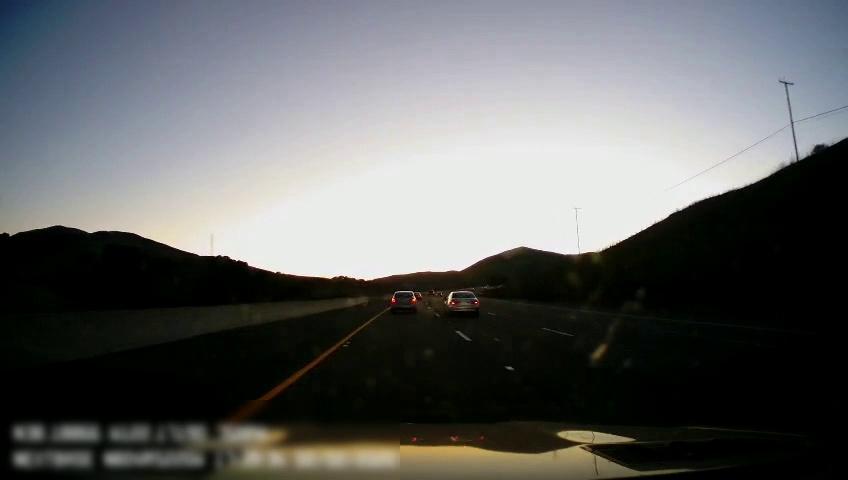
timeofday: Day
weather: Sunny
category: Drivable Space
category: Vehicles | Car
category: Vehicles | Car
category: Lanes | Alternate Lane
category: Lanes | Current Lane
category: Lanes | Current Lane
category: Lanes | Alternate Lane
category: Lanes | Alternate Lane